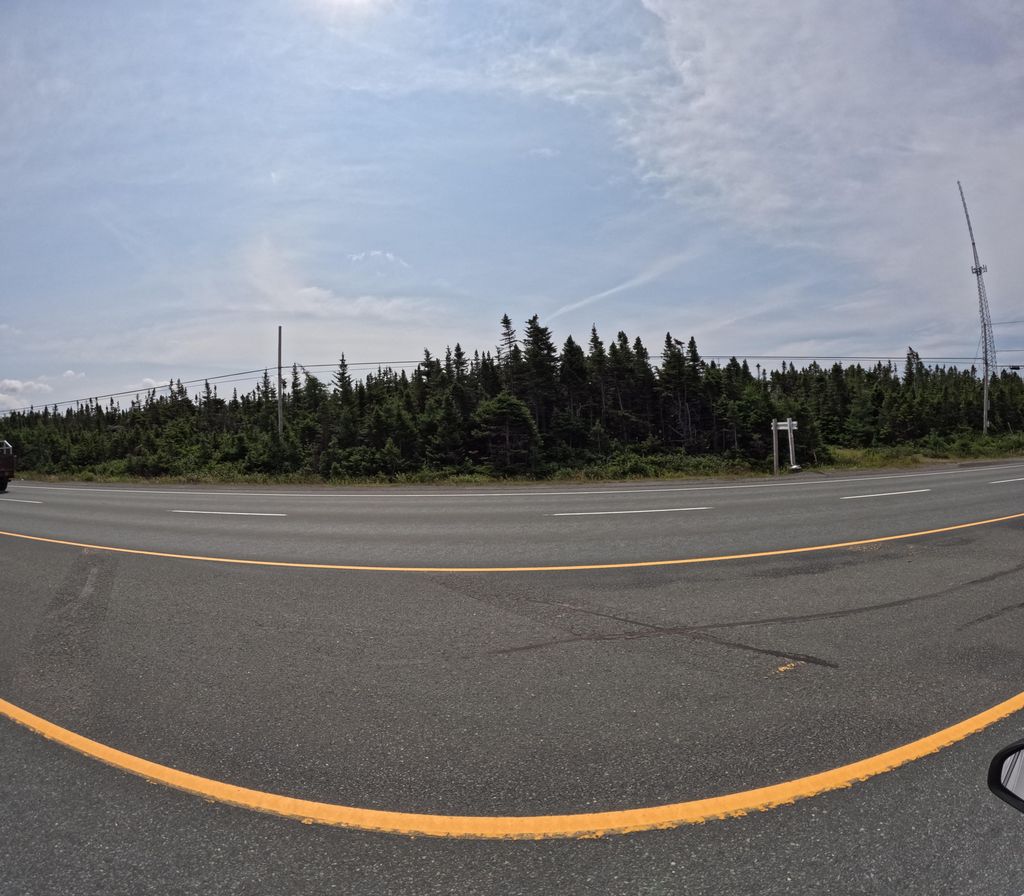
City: st_johns